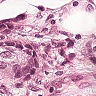
Metastatic tissue present: yes